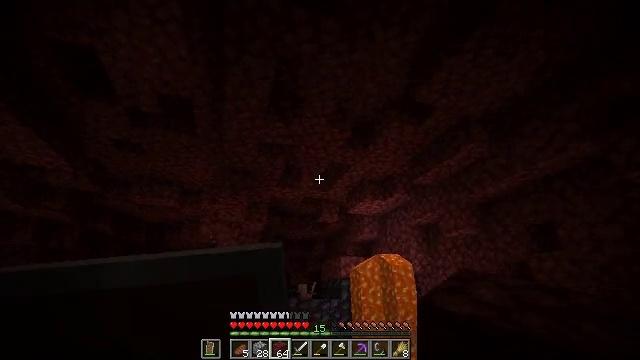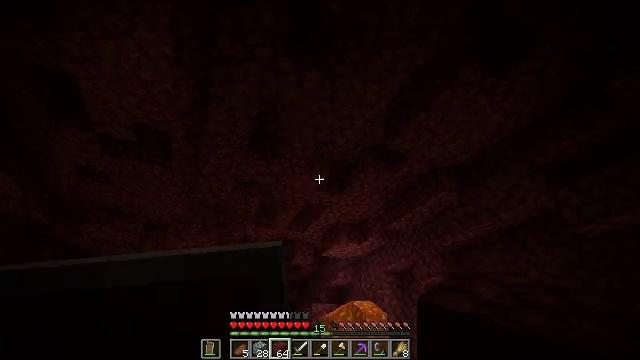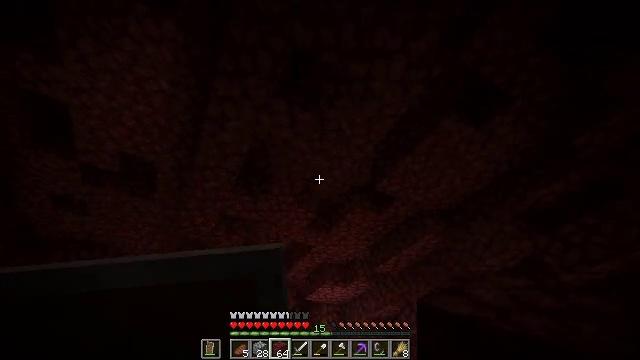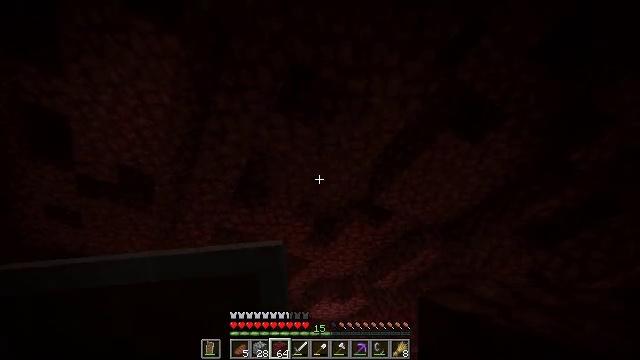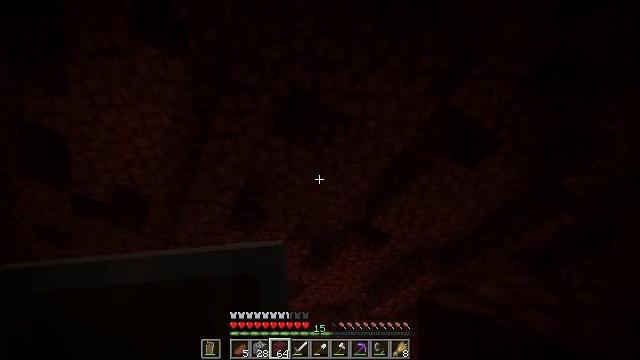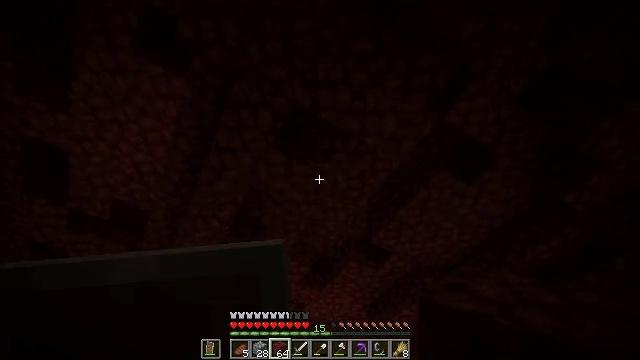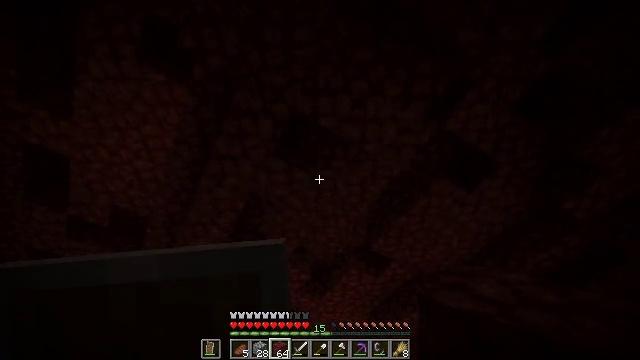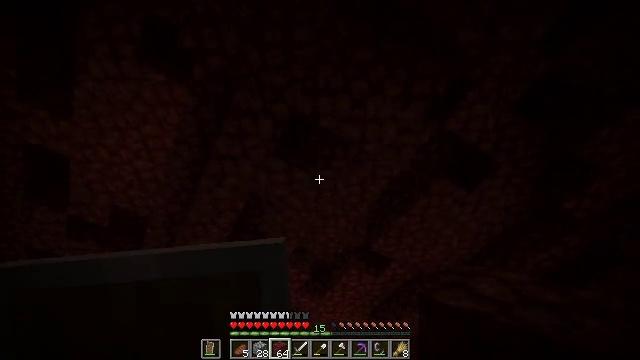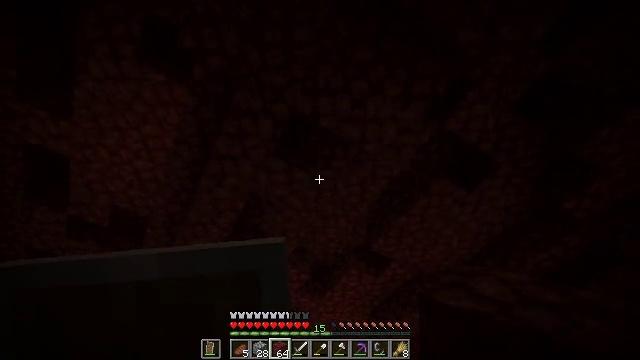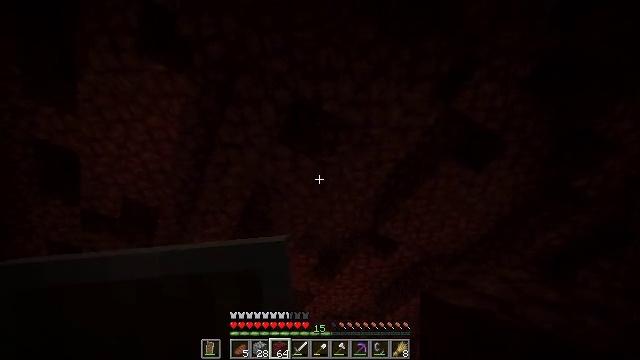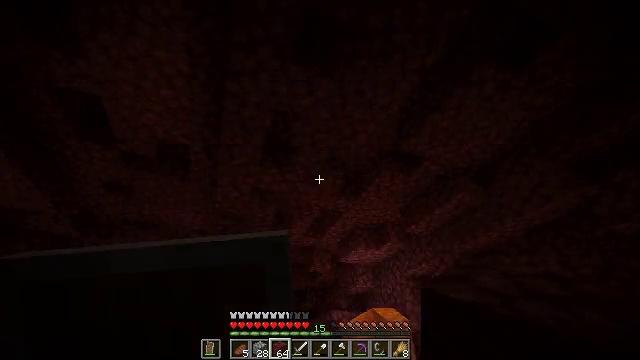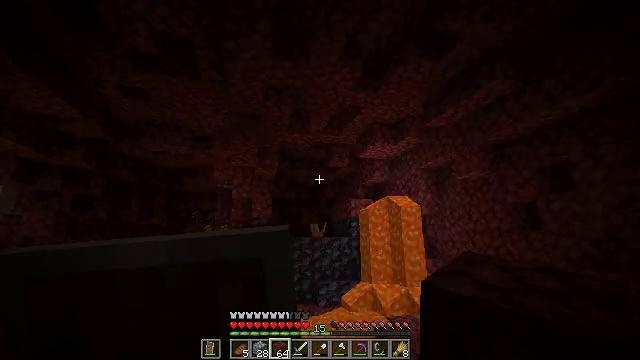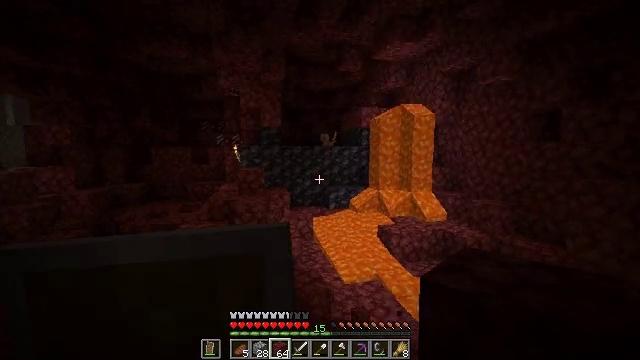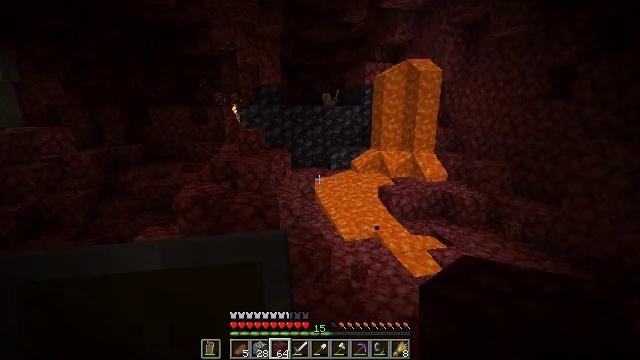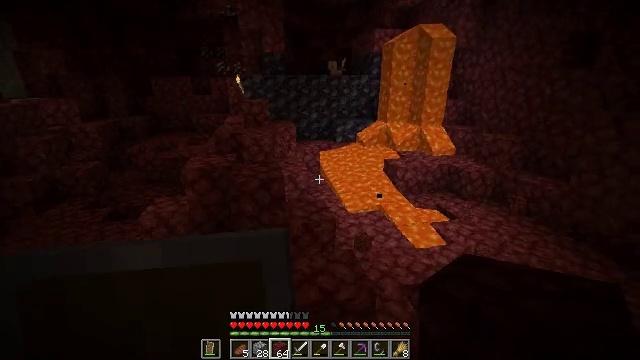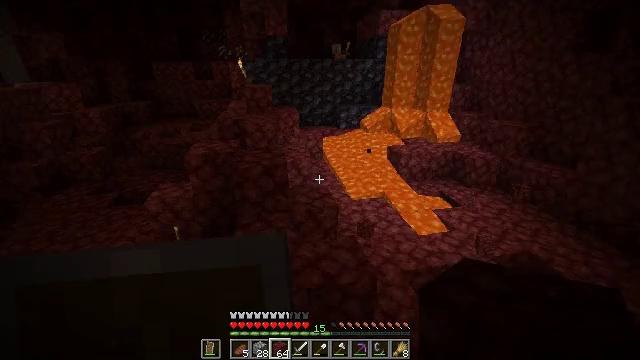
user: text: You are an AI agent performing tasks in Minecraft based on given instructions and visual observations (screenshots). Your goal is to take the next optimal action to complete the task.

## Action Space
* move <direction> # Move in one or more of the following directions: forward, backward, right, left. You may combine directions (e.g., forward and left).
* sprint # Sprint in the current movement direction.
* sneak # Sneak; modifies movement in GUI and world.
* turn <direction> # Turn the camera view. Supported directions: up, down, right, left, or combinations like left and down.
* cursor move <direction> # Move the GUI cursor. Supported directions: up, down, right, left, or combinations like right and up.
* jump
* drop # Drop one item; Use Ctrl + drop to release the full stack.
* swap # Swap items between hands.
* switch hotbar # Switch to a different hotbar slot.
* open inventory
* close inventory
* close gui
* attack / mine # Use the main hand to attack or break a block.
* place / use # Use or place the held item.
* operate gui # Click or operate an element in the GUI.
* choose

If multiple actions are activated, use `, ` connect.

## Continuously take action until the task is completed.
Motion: motion action
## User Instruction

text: craft item air
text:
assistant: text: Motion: turn right and up
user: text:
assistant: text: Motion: turn right and up
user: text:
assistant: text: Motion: turn up
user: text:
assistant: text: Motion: turn up
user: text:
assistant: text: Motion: turn up
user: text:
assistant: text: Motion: turn up
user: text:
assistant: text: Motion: no_op
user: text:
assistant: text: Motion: no_op
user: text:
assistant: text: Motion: turn left and down
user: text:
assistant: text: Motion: turn left and down
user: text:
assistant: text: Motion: turn left and down
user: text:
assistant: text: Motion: turn left and down
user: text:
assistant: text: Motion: turn down
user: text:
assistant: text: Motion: turn left and down
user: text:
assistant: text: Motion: turn down
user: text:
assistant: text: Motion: turn down
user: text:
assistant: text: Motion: move forward
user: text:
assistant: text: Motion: move forward
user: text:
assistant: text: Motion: move forward
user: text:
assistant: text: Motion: move forward, turn left
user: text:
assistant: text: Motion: move forward, turn left
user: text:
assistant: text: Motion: move forward
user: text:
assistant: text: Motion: move forward, turn left
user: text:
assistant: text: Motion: move forward, turn left
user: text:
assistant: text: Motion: move forward
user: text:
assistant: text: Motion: move forward
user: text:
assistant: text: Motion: move forward
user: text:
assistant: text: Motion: move forward, turn left
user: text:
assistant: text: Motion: move forward, turn left and down
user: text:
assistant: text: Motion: turn left